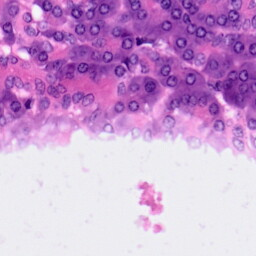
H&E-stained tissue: Pancreatic